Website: crate-barrel
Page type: gifting
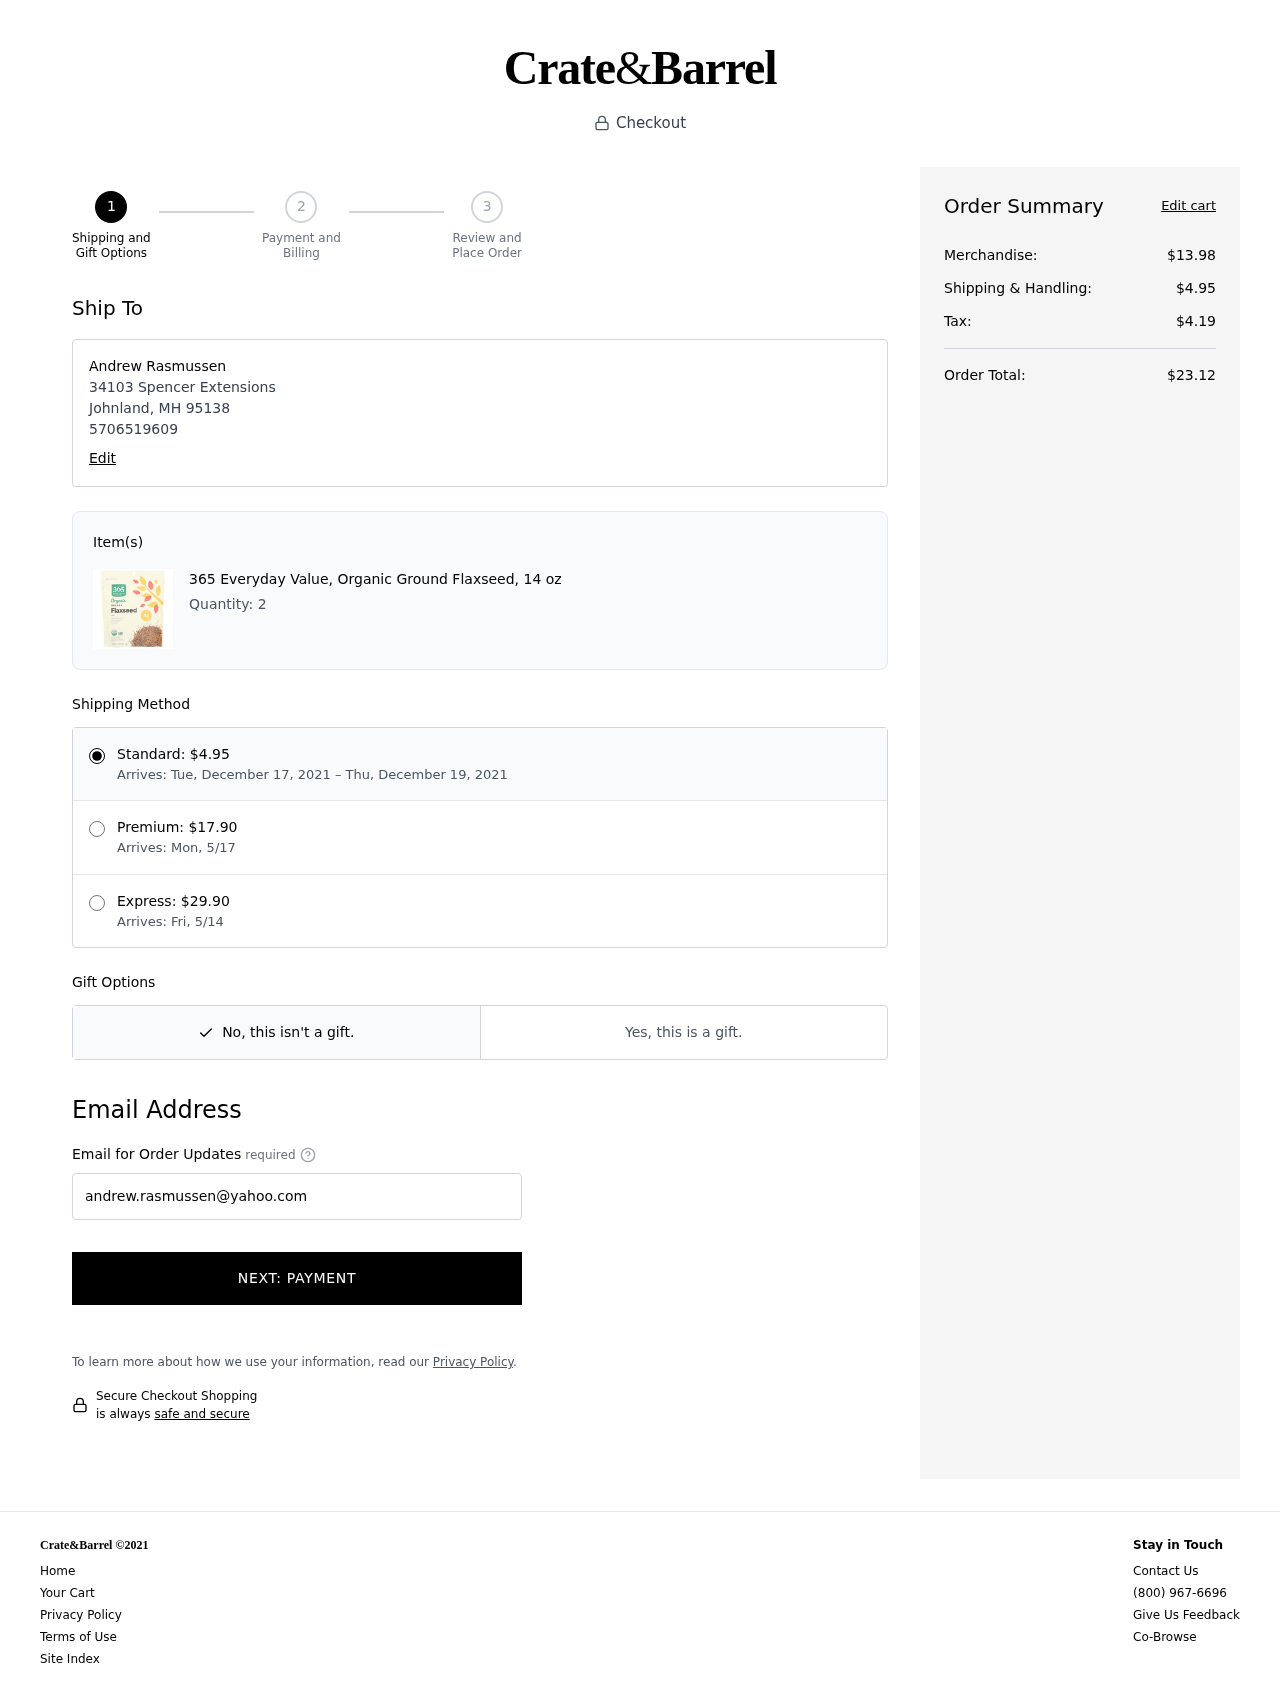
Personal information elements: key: PII_CITY
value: Johnland
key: PII_FULLNAME
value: Andrew Rasmussen
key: PII_PHONE
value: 5706519609
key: PII_POSTCODE
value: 95138
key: PII_STATE_ABBR
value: MH
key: PII_STREET
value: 34103 Spencer Extensions
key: PII_EMAIL
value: andrew.rasmussen@yahoo.com
Product elements: key: PRODUCT1_NAME
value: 365 Everyday Value, Organic Ground Flaxseed, 14 oz
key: PRODUCT1_QUANTITY
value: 2
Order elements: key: ORDER_SHIPPING_DATE
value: December 17, 2021
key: ORDER_DELIVERY_DATE
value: December 19, 2021
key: ORDER_SUBTOTAL
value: $13.98
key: ORDER_SHIPPING_COST
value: $4.95
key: ORDER_TAX
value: $4.19
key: ORDER_TOTAL
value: $23.12